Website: home-depot
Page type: delivery-shipping
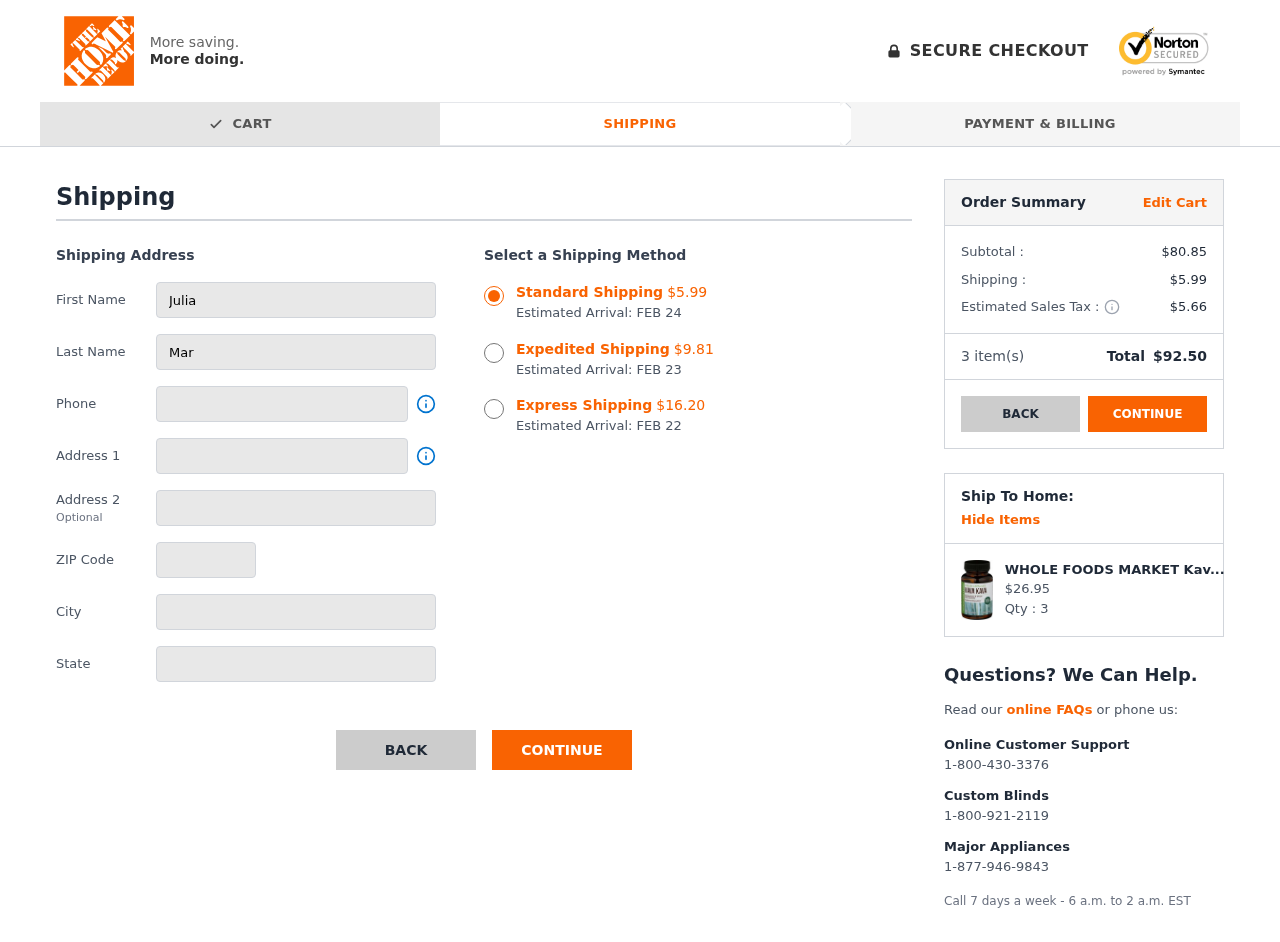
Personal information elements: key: PII_CITY
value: New Megan
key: PII_FIRSTNAME
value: Julia
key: PII_LASTNAME
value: Martinez
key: PII_PHONE
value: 6018789708
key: PII_POSTCODE
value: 52571
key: PII_STATE
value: Iowa
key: PII_STREET
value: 7551 Sara Ridge Apt. 862
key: PII_STREET2
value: Apt. 982
Product elements: key: PRODUCT1_NAME
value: WHOLE FOODS MARKET Kava Kava Liquid Capsules, 60 CT
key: PRODUCT1_PRICE
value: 26.95
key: PRODUCT1_QUANTITY
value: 3
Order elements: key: ORDER_SHIPPING_COST_STANDARD
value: $5.99
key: ORDER_DELIVERY_DATE
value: FEB 24
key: ORDER_SHIPPING_COST_EXPEDITED
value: $9.81
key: ORDER_DELIVERY_DATE_EXPEDITED
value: FEB 23
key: ORDER_SHIPPING_COST_EXPRESS
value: $16.20
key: ORDER_DELIVERY_DATE_EXPRESS
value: FEB 22
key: ORDER_SUBTOTAL
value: $80.85
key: ORDER_SHIPPING_COST
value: $5.99
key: ORDER_TAX
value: $5.66
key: ORDER_NUM_ITEMS
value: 3
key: ORDER_TOTAL
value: $92.50